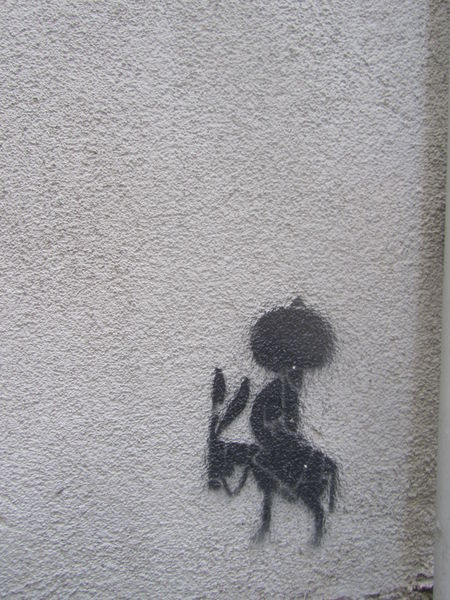
Titel: Nasreddin
Standort: Istanbul
Schlagwörter: mann, schatten, weiß, gelb, sitzen, grau, hut, ohr, schwarz, wand, decke, ohren, rechts, esel, reiter, beine, schwanz, zügel, mauer, graphik, tag, klein, bauch, melone, buch, regenrinne, druck, schwarzweiß, lustig, sprühen, putz, turban, verputz, verkehrt, rückwärts, mexico, schablone, eselsohren, sancho pansa, graffiti, don, grafitti, ohen, spray, sombrero, street art, sprühbild, quijote, rauhputz, don quicote, pancho